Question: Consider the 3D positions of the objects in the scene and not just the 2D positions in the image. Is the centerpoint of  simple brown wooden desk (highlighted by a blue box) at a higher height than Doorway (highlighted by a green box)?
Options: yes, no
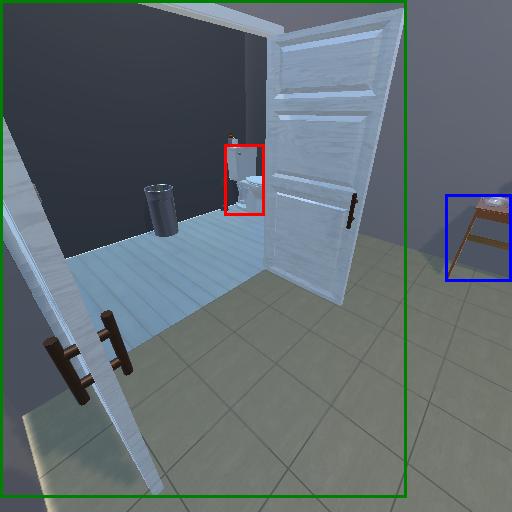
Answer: yes